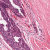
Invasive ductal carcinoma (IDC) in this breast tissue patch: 0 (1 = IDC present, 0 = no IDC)